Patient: sex M, age 55
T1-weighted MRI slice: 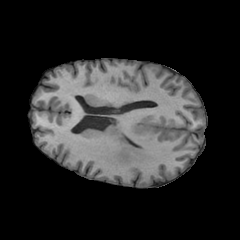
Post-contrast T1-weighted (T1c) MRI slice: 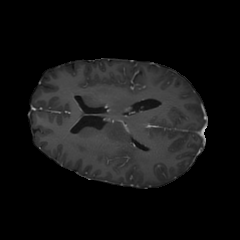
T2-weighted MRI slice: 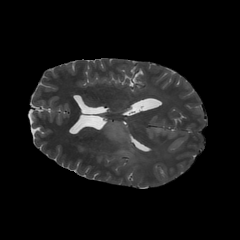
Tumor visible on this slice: yes
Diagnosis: Astrocytoma, IDH-wildtype
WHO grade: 2